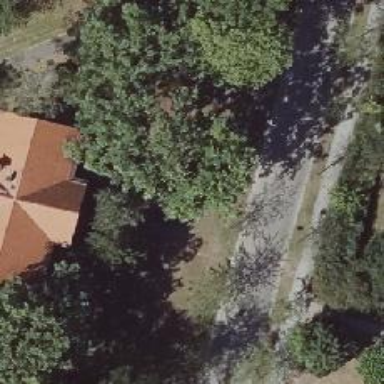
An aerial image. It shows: Avenue of deciduous broadleaved trees.